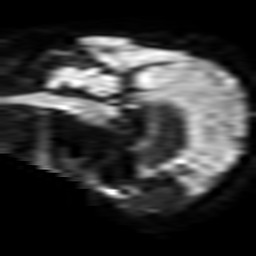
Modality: TRACE
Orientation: sagittal
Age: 85
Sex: male
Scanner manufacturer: philips
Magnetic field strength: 3 T
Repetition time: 3.341 s
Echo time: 0.076 s